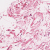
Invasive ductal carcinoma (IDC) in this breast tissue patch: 0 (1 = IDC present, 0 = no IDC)